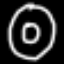
Label: donut